Question: Histograms have no problem like this; whenever using boxerrorbars, always a bar placed outside the plot... (In this example, look at the B at bottom-right)

Why just cannot get an output like <URL>?
And I want to ask what the'($0+0.25)' means, which seems to control the position of boxes?
'''
| | Leaves | | Roots | |
| | Mean | Stdev | Mean | Stdev |
|----+--------+--------+--------+--------|
| N | 40900 | 3576 | 35600 | 282.8 |
| P | 4430 | 476 | 5115 | 586.8 |
| K | 115367 | 5615 | 19650 | 2192.0 |
| Ca | 21517 | 1657 | 8190 | 2701.1 |
| Mg | 5060 | 939 | 3745 | 77.7 |
| Fe | 112 | 9.1 | 1841 | 683.1 |
| Mn | 41.8 | 3.0 | 58.7 | 2.5 |
| Zn | 49.81 | 16.1 | 13 | 0.0 |
| B | 62.6 | 4.1 | 57.3 | 5.7 |
reset
set terminal pngcairo size 1000,800 enhanced font 'WenQuanYiZenHei,15'
set title "Mean(Leaves)"
set xlabel "Element"
set ylabel "Conc.(ppm)"
set ytics nomirror
set auto x
set boxwidth 0.2
set style histogram errorbars linewidth 1
#set logscale y 10
load 'gnuplot-colorbrewer/qualitative/Dark2.plt'
unset logscale y
plot data u ($0+0.25):2:3:xticlabels(1) ls 1 lw 2 pt 4 w boxerrorbars ti 'element conc.', data using 0:2:2 with labels center offset 0,1 notitle
'''
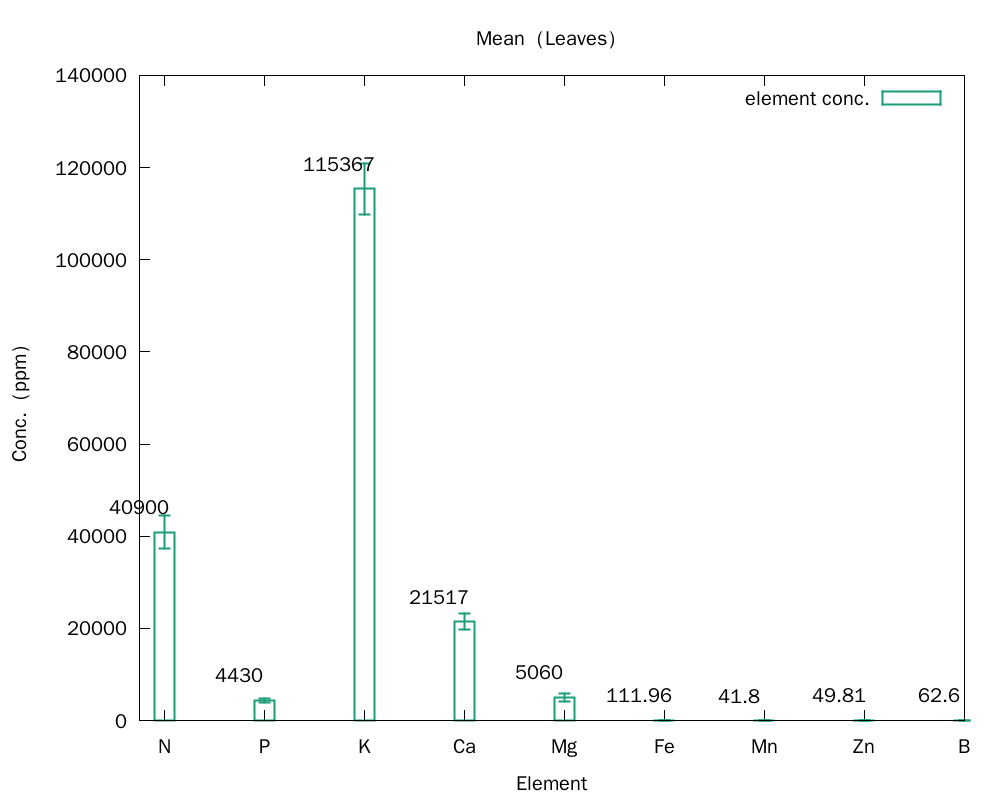
Answer: Use 'set offsets' to expand the left and right borders of the autoscaled xrange a bit:
'''
set terminal pngcairo size 1000,800 enhanced
set output 'data.png'
set ytics nomirror
set boxwidth 0.2
set offset 0.5,0.5,0,0
plot 'data' u 0:2:3:xticlabels(1) ls 1 lw 2 pt 4 w boxerrorbars ti 'element conc.', 'data' using 0:2:2 with labels center offset 0,1 notitle
'''

The part '($0 + 0.25)' does indeed shift the position of the boxes with respect to the labels which are plotted in the second part. If you don't want this, just leave it away. It should be enough to correct the position the numeric labels with the 'offset' parameter, like you already do.